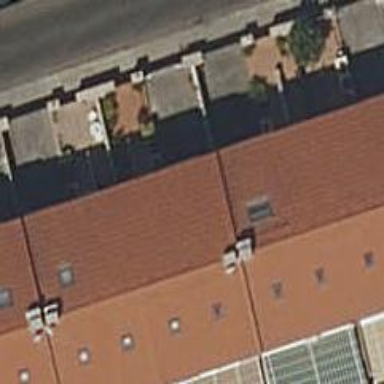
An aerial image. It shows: Terrace building with pitched roof oriented across.